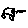
Label: car